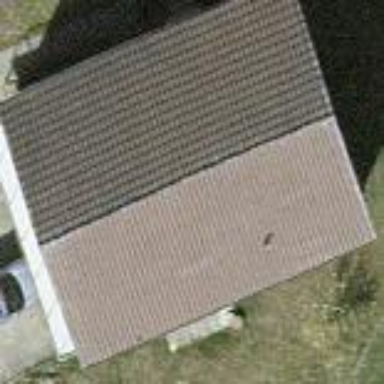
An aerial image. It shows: Simple house.